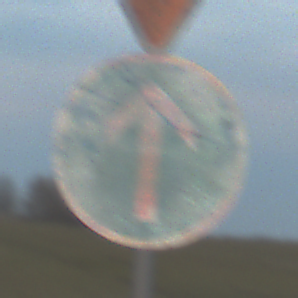
Verkehrszeichen: VorgeschriebeneFahrtrichtungGeradeaus
Zusatzzeichen oben: VorfahrtGewaehren
Umgebung: Outdoor, RoadRail
Tageszeit: SunriseSunset
Wetter: PartlyCloudy
Licht: Natural
Jahreszeit: NotSpecified
Kontrast: LowContrast